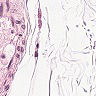
Metastatic tissue present: no